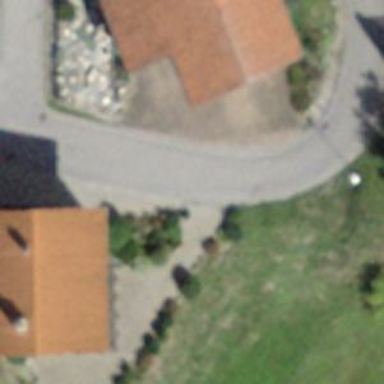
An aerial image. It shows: Paved residential road.